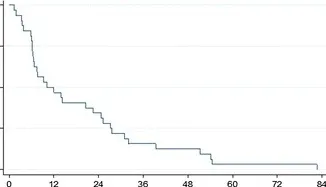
Kaplan-Meier progression free survival analysis after treatment with tamoxifen. Median PFS was 10 months (95% CI 6.4-24.6).
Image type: pathology (immunostaining)